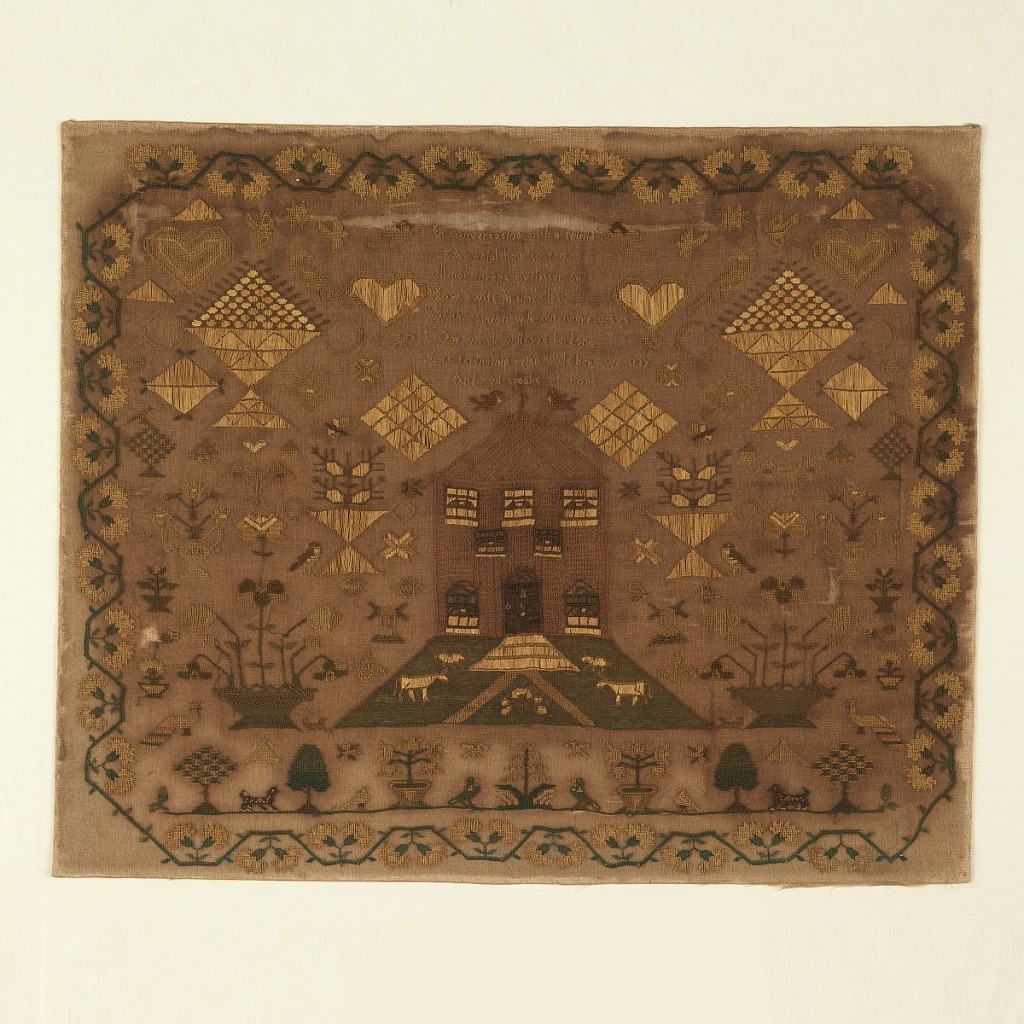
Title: Sampler
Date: late 18th century
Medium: silk embroidery, linen foundation Technique: tent, cross and satin stitches on plain weave
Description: Varying scenes: a house with animals; designs of plants, flowers, birds, a windmill, and animals. Verse on friendship. Bordered by carnations.